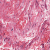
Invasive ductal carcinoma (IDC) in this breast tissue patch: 0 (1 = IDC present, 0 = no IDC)